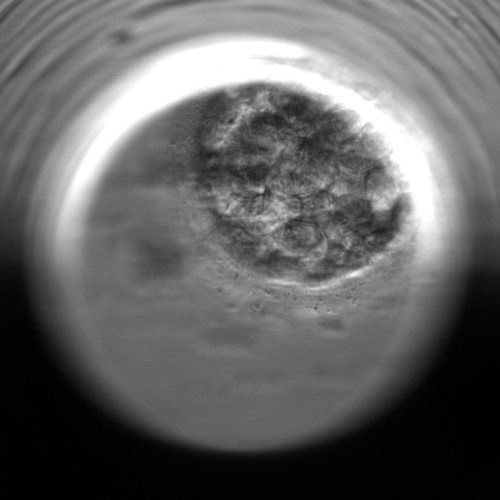
Embryo quality: poor